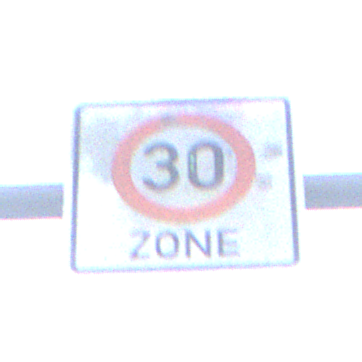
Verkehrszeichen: BeginnZone30
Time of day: SunriseSunset
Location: Outdoor (Urban)
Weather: PartlyCloudy
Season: NotSpecified
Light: Natural